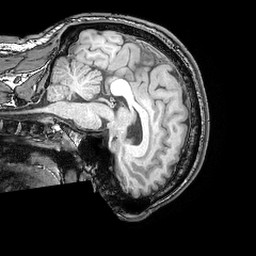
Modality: T1w
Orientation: sagittal
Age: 38
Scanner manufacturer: philips
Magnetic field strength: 3 T
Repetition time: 0.007 s
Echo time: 0.003501 s